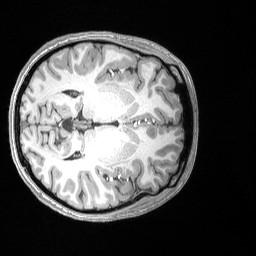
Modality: T1w
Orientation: axial
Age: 30
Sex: female
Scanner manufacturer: siemens
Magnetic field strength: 3 T
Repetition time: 2.53 s
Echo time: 0.00164 s